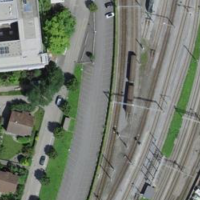
EUNIS habitat code: 54
Species observed at this site:
Cotinus coggygria
Aegopodium podagraria